Question: I have no experience with any image processing/editing tools. I am doing a project which requires me to convert the images(small icon) with background colour(red/blue/white) to transparent for the website.

The goal is to transform the red background to transparent.
1. What image editing tool(s) should I consider?
2. How to filter that background colour and make it transparent?
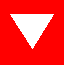
Answer: I would recommend this (just found via <URL>:
1. http://lunapic.com/editor/?action=load
2. Browse for image to upload OR enter URL of the file (below the image) http://i.stack.imgur.com/2gQWg.png
3. Edit menu/Transparent (last one)
4. Click on the red area
5. Behold :) below is your image, it's just white triangle with transparency... [dragging the image around in your browser for visibility, the gray background and the border is not part of the image]
6. File menu/Save Image GIF/PNG/ICO image file formats support transparency, JPG doesn't!